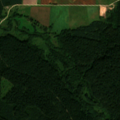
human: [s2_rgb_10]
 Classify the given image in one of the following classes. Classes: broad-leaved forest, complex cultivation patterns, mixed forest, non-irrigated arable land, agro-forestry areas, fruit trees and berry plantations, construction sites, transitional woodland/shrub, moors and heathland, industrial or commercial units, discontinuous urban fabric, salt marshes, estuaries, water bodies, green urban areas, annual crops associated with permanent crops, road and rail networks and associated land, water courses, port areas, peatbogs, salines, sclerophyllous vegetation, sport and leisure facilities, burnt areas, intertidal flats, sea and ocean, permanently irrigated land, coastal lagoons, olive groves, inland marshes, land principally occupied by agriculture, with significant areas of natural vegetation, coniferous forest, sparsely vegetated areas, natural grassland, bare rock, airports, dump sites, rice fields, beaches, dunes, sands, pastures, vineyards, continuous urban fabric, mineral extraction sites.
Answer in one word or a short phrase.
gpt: non-irrigated arable land, coniferous forest, mixed forest, transitional woodland/shrub